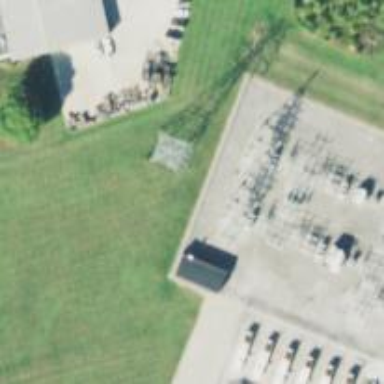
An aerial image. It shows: Switch for power supply.